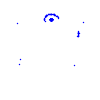
Particle: proton